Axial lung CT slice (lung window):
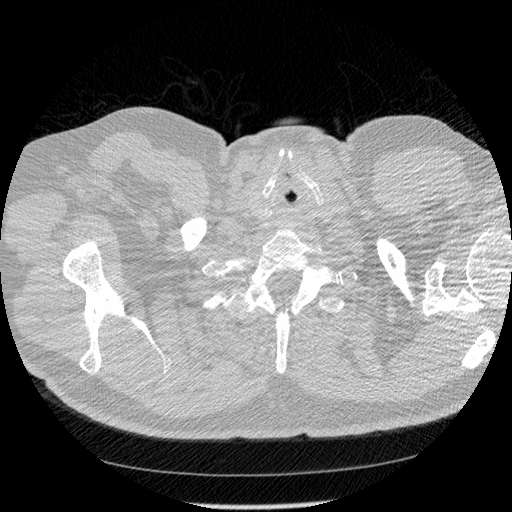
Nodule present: no